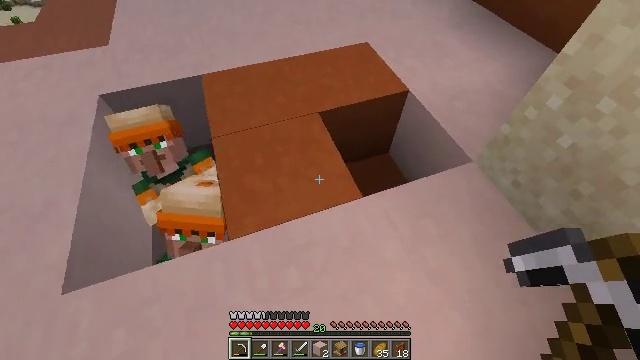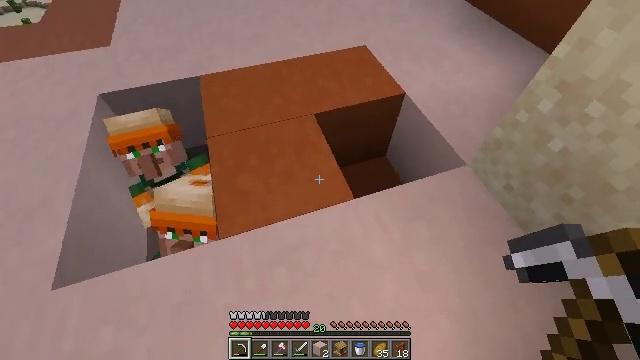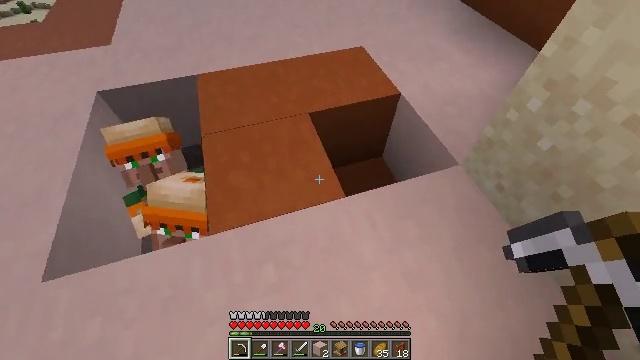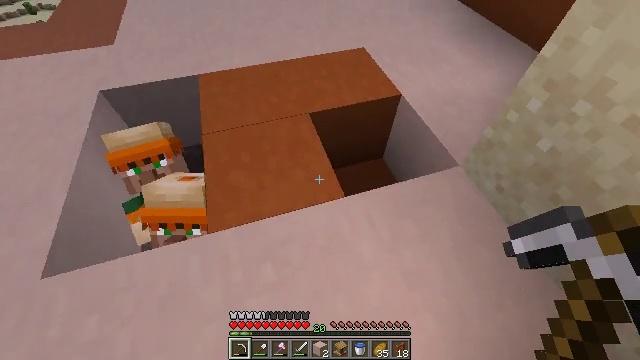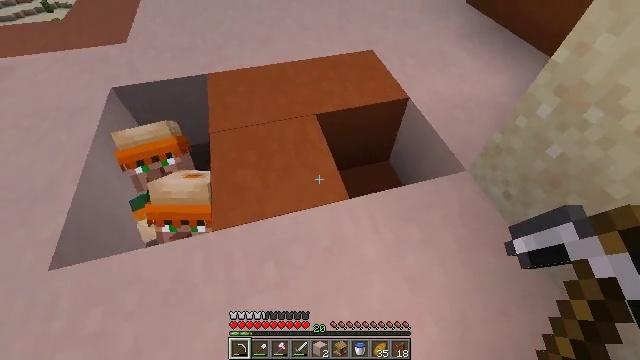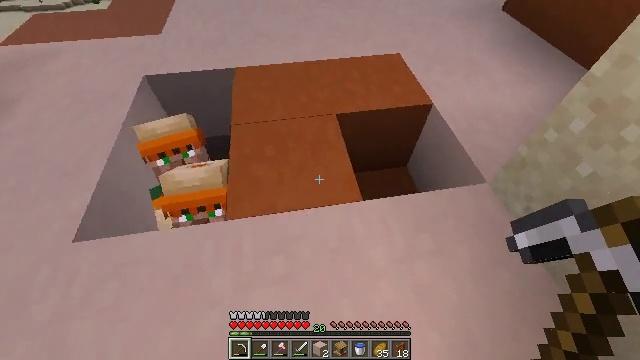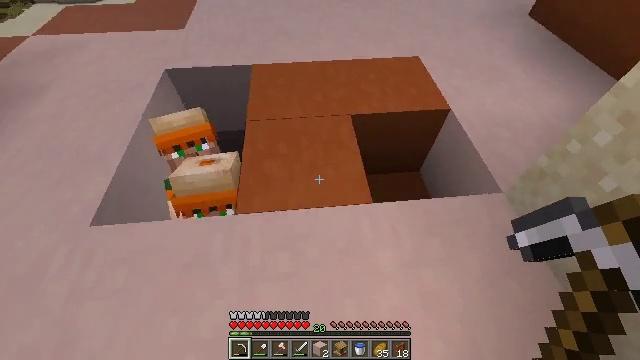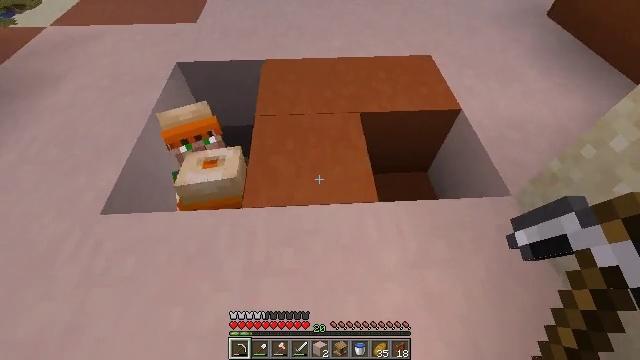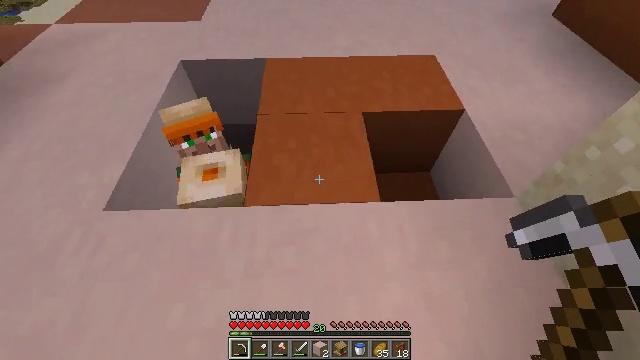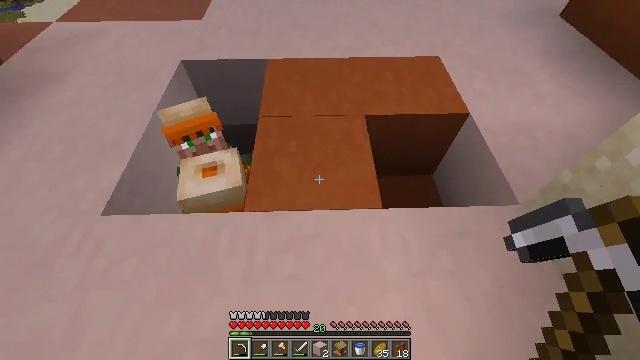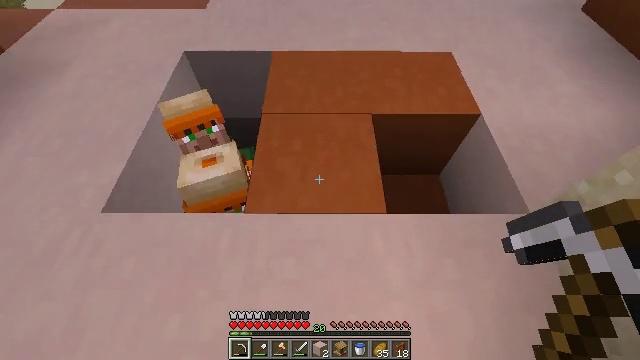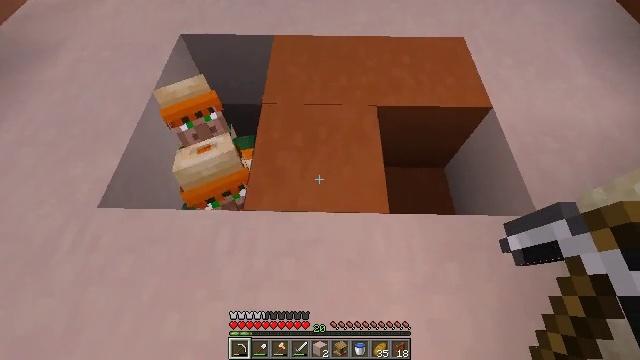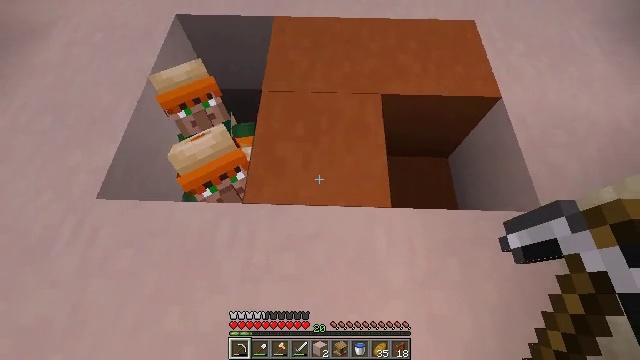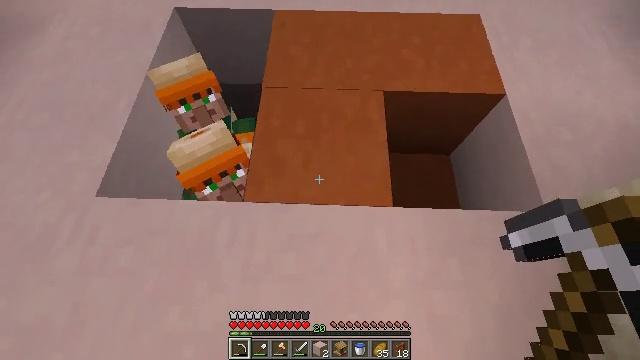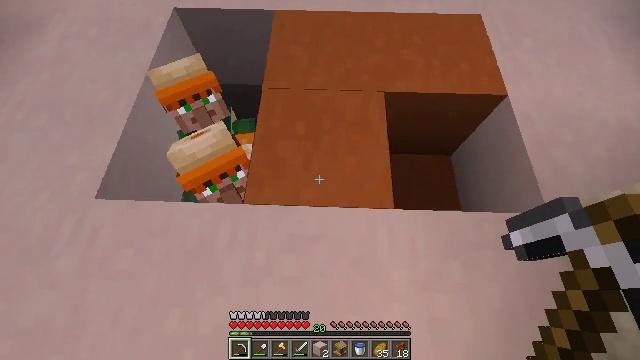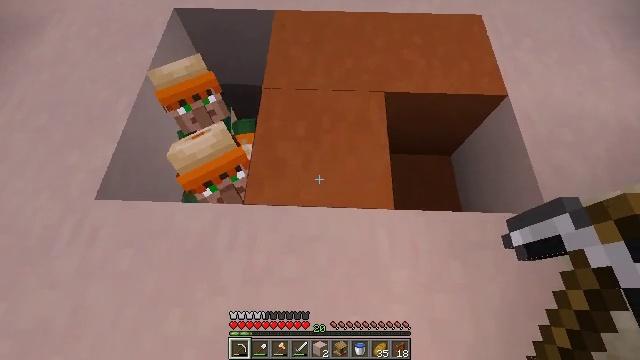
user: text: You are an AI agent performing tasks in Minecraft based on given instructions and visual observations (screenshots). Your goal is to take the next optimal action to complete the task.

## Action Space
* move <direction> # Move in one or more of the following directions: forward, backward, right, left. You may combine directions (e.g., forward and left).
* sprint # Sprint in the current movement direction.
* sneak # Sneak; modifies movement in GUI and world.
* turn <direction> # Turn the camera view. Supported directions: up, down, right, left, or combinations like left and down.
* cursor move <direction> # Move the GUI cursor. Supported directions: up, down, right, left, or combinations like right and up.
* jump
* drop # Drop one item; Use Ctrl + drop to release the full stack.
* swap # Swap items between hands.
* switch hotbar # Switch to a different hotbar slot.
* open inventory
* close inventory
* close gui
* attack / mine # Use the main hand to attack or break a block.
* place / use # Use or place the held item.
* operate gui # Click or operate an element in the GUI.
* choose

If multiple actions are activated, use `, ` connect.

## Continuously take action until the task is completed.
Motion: motion action
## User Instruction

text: Break the white terracotta block.
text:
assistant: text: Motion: turn left
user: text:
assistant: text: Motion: no_op
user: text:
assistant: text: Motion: no_op
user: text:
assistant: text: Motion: turn left
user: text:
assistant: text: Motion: turn left
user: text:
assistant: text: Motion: turn left
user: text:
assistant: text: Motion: turn left
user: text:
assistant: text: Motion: no_op
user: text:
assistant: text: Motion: move forward
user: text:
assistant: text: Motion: move forward, turn left and down
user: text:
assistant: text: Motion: turn left and down
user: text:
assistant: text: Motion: turn down
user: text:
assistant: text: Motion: turn down
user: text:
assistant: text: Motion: no_op
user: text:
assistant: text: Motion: no_op
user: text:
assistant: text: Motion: no_op
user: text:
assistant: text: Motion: no_op
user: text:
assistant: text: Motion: no_op
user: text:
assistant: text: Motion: no_op
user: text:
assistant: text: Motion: no_op
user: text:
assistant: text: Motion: no_op
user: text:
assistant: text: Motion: no_op
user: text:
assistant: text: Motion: move forward
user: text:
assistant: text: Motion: move forward
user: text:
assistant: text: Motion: move forward
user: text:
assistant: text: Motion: turn down
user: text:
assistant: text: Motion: no_op
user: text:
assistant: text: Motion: no_op
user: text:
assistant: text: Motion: no_op
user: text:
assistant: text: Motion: no_op